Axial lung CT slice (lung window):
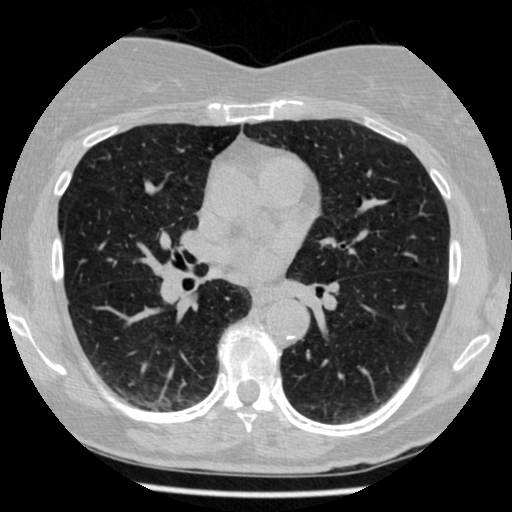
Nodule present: no